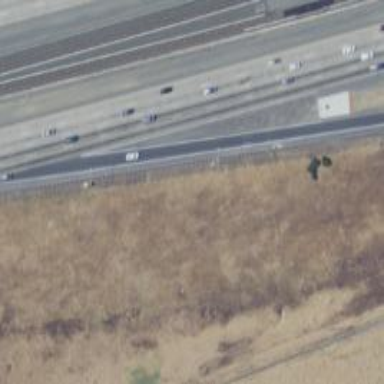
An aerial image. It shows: Motorway link.